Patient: sex F, age 76
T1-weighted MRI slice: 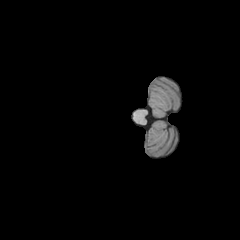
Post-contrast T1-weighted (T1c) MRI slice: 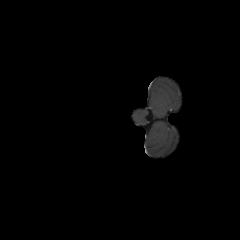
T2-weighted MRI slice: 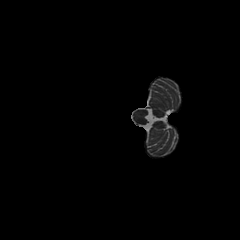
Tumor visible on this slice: no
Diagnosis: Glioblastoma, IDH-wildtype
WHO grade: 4